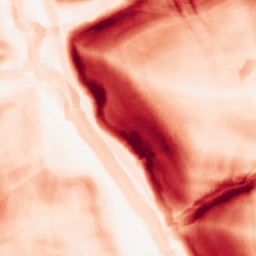
Category: morphological
Decomposition family: morphological_gradient
Decomposition parameters: size: 10
shape: square
Upsampling method: quadratic
Upsampling parameters: scale: 4
Upsampling scale: 4